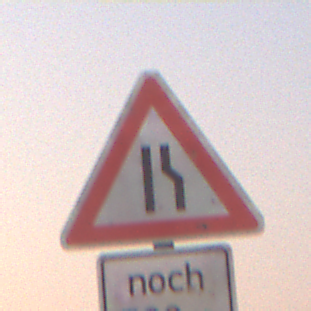
Verkehrszeichen: EinseitigVerengteFahrbahnRechts
Zusatzzeichen unten: LaengeEinerStrecke3
Umgebung: Outdoor, Urban
Tageszeit: SunriseSunset
Wetter: Clear
Licht: Natural
Jahreszeit: NotSpecified
Kontrast: MediumContrast